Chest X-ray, PA view. Patient: 34 years old, sex M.
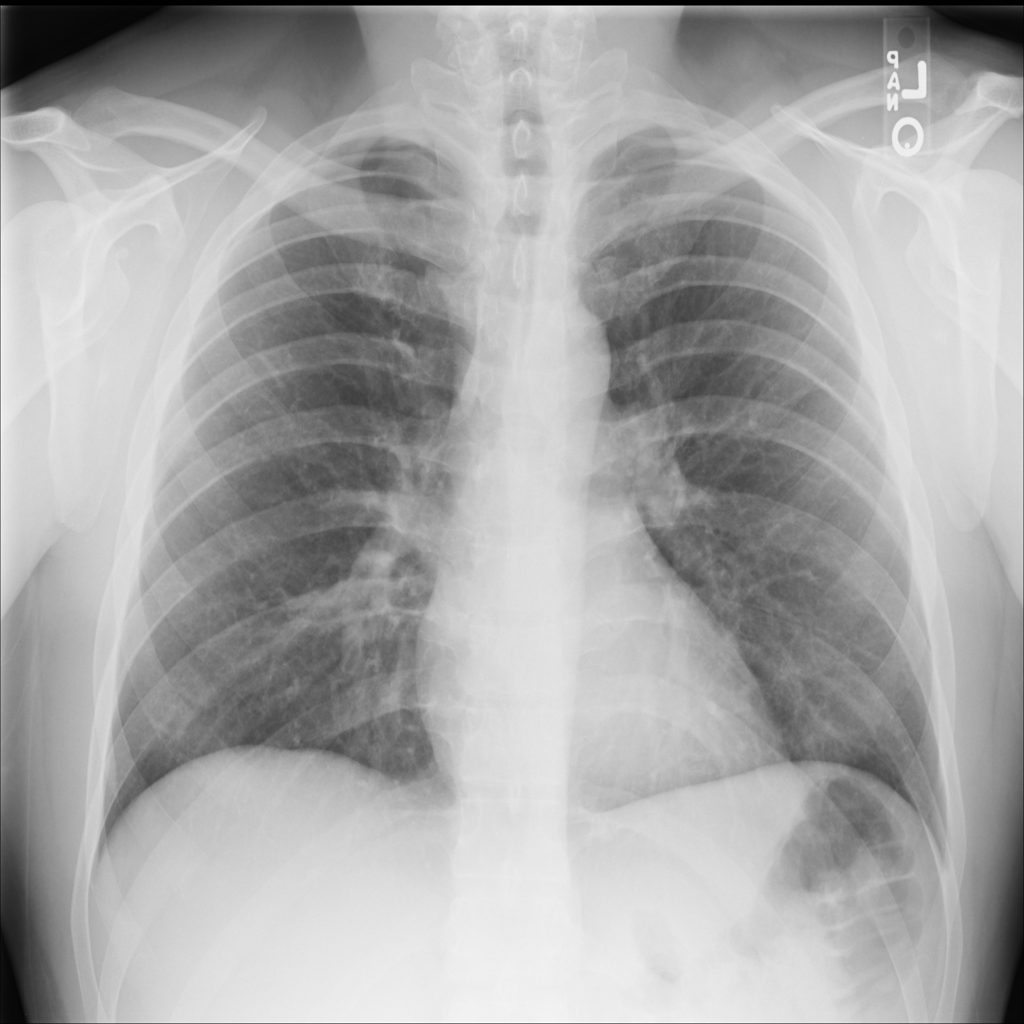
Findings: No Finding